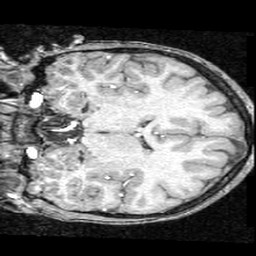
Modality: T1w
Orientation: coronal
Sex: male
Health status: ill
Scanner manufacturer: ge
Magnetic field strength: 1.5 T
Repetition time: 21 s
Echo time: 0.008 s